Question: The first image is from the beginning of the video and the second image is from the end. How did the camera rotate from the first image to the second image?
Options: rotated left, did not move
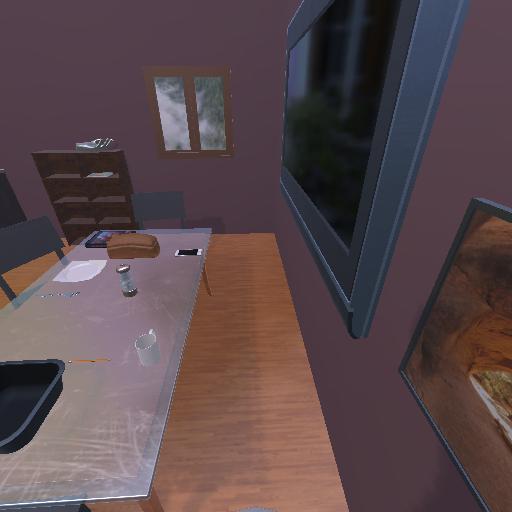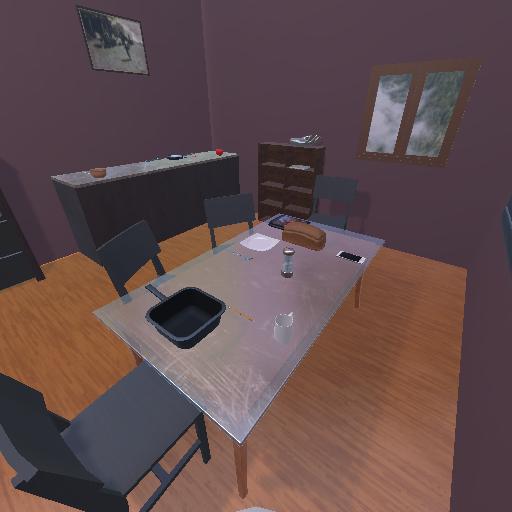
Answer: rotated left